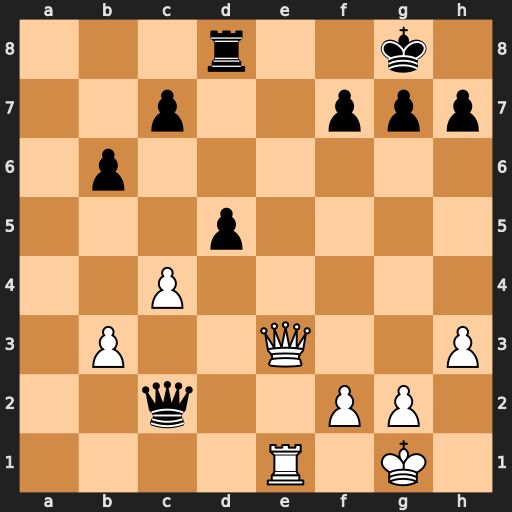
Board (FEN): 3r2k1/2p2ppp/1p6/3p4/2P5/1P2Q2P/2q2PP1/4R1K1
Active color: w
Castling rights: -
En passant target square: -
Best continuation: Qe8+ Rxe8 Rxe8#